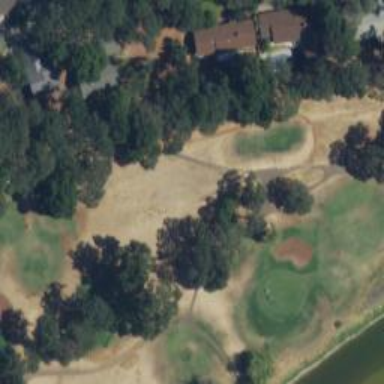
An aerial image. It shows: Path for both roads and golfers.